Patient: sex M, age 64
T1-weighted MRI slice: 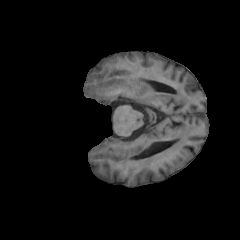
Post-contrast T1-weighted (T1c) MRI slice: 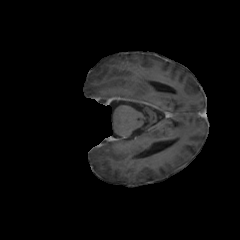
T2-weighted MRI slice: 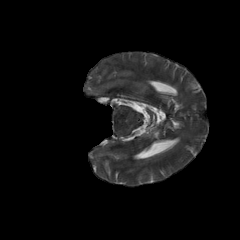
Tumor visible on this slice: no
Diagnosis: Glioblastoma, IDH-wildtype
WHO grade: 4